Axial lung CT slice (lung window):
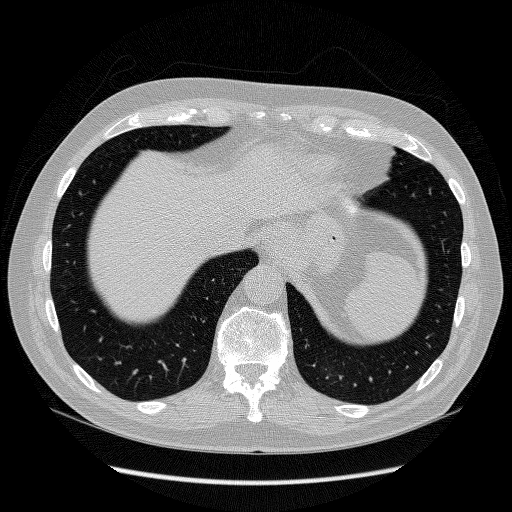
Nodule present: no